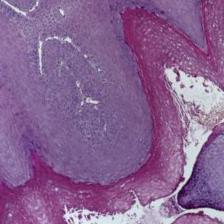
Diagnosis: OSCC